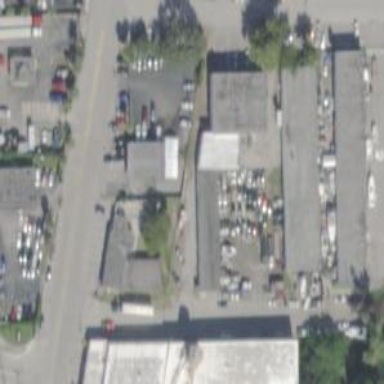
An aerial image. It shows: Car rental facility.